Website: home-depot
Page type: receipt
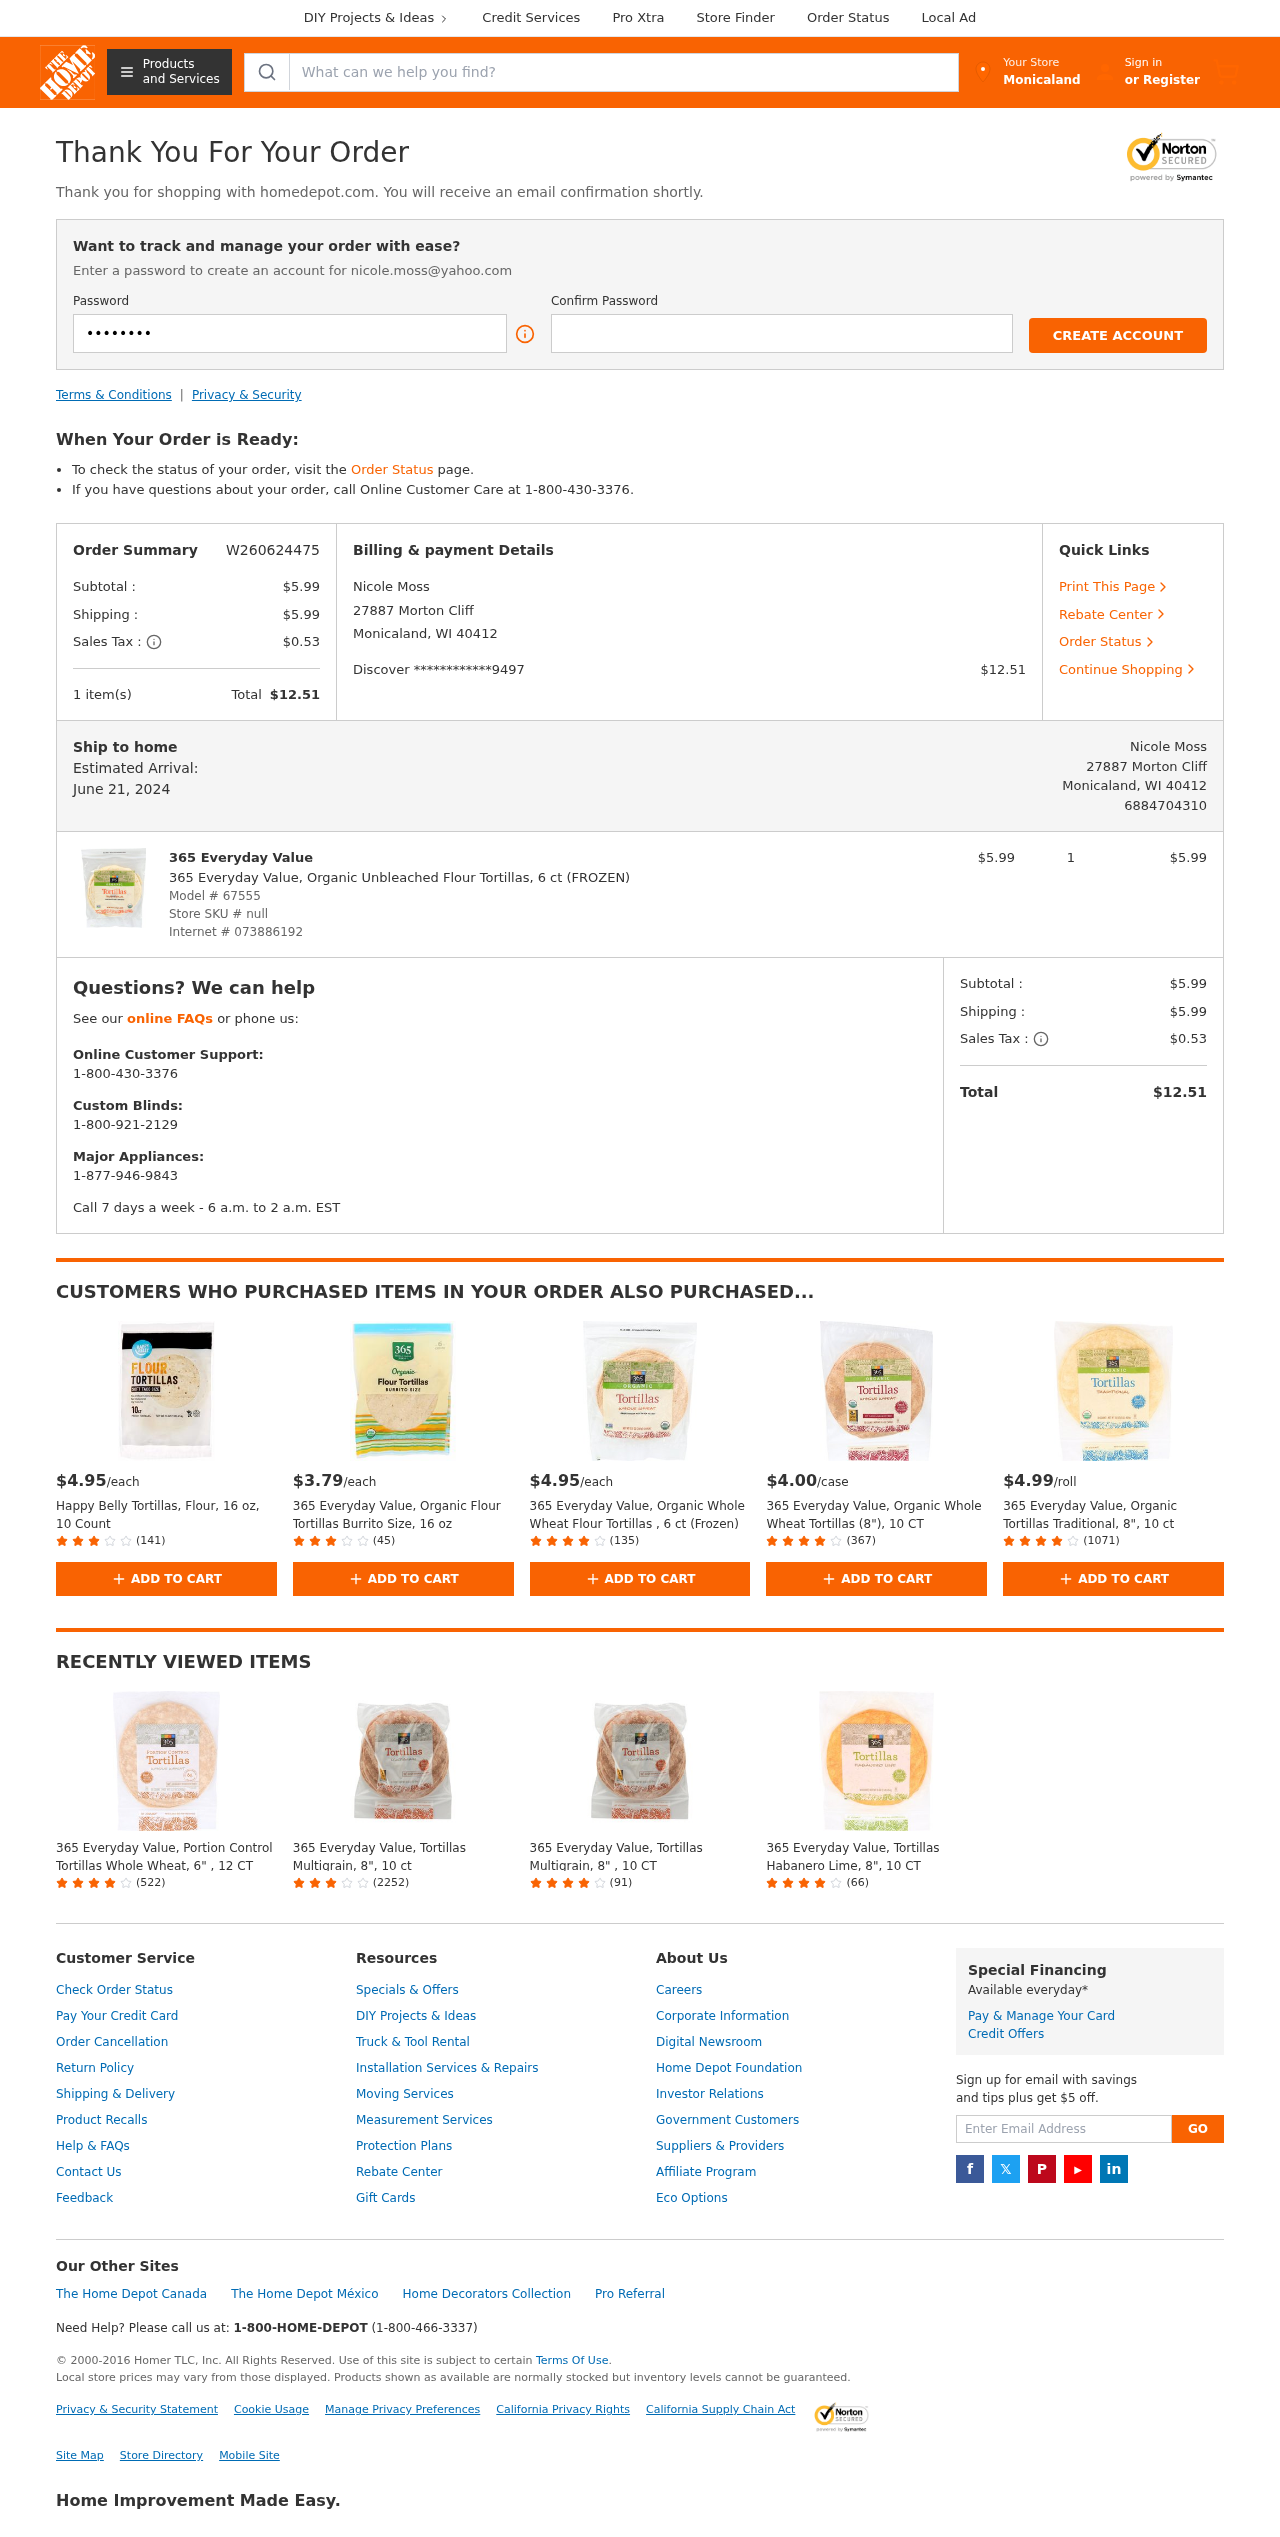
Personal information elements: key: PII_CARD_LAST4
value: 9497
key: PII_CARD_TYPE
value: Discover
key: PII_CITY
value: Monicaland
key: PII_EMAIL
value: nicole.moss@yahoo.com
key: PII_FULLNAME
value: Nicole Moss
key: PII_PHONE
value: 6884704310
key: PII_STREET
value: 27887 Morton Cliff
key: PII_CITY_STATE_ZIP
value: Monicaland, WI 40412
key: PII_FULLNAME2
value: Nicole Moss
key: PII_POSTCODE
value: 40412
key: PII_STATE_ABBR
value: WI
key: PII_POSTCODE_FULL
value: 40412
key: PII_CITY_STATE
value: Monicaland, WI
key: PII_POSTCODE_NUMERIC
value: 40412
Product elements: key: PRODUCT1_BRAND
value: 365 Everyday Value
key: PRODUCT1_NAME
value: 365 Everyday Value, Organic Unbleached Flour Tortillas, 6 ct (FROZEN)
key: PRODUCT1_PRICE
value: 5.99
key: PRODUCT1_QUANTITY
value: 1
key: PRODUCT2_PRICE
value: $4.95
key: PRODUCT2_NAME
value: Happy Belly Tortillas, Flour, 16 oz, 10 Count
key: PRODUCT2_NUM_RATINGS
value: (141)
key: PRODUCT3_PRICE
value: $3.79
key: PRODUCT3_NAME
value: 365 Everyday Value, Organic Flour Tortillas Burrito Size, 16 oz
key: PRODUCT3_NUM_RATINGS
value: (45)
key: PRODUCT4_PRICE
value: $4.95
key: PRODUCT4_NAME
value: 365 Everyday Value, Organic Whole Wheat Flour Tortillas , 6 ct (Frozen)
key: PRODUCT4_NUM_RATINGS
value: (135)
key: PRODUCT5_PRICE
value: $4.00
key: PRODUCT5_NAME
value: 365 Everyday Value, Organic Whole Wheat Tortillas (8"), 10 CT
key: PRODUCT5_NUM_RATINGS
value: (367)
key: PRODUCT6_PRICE
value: $4.99
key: PRODUCT6_NAME
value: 365 Everyday Value, Organic Tortillas Traditional, 8", 10 ct
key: PRODUCT6_NUM_RATINGS
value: (1071)
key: PRODUCT7_NAME
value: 365 Everyday Value, Portion Control Tortillas Whole Wheat, 6" , 12 CT
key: PRODUCT7_NUM_RATINGS
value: (522)
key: PRODUCT8_NAME
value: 365 Everyday Value, Tortillas Multigrain, 8", 10 ct
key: PRODUCT8_NUM_RATINGS
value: (2252)
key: PRODUCT9_NAME
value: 365 Everyday Value, Tortillas Multigrain, 8" , 10 CT
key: PRODUCT9_NUM_RATINGS
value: (91)
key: PRODUCT10_NAME
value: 365 Everyday Value, Tortillas Habanero Lime, 8", 10 CT
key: PRODUCT10_NUM_RATINGS
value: (66)
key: PRODUCT_MODEL_NUMBER
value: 67555
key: PRODUCT_INTERNET_NUMBER
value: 073886192
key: PRODUCT1_LINE_TOTAL
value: $5.99
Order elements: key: ORDER_ID
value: W260624475
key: ORDER_SUBTOTAL
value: $5.99
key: ORDER_SHIPPING_COST
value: $5.99
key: ORDER_TAX
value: $0.53
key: ORDER_NUM_ITEMS
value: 1 item(s)
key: ORDER_TOTAL
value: $12.51
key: ORDER_DELIVERY_DATE
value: June 21, 2024
Search elements: key: HEADER_SEARCH
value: What can we help you find?
Other elements: key: STORE_SKU
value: null